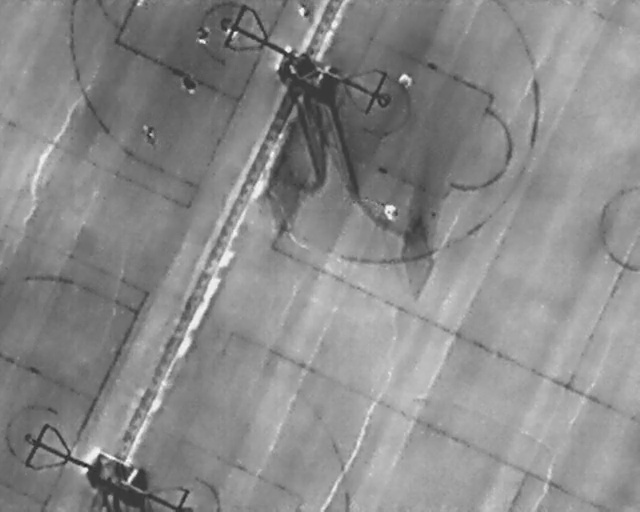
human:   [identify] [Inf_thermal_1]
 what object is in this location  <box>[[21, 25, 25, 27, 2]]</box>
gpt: <ref>1 large person at the top left</ref>

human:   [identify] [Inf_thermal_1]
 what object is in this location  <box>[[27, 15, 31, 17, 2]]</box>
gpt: <ref>1 medium person at the top left</ref>